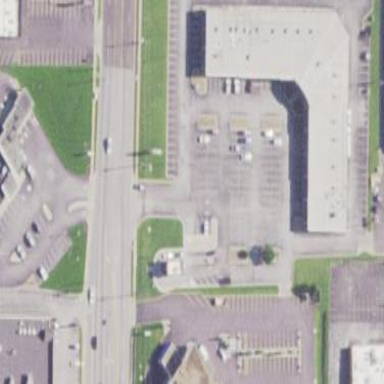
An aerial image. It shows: Retail building.